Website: walmart
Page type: payment
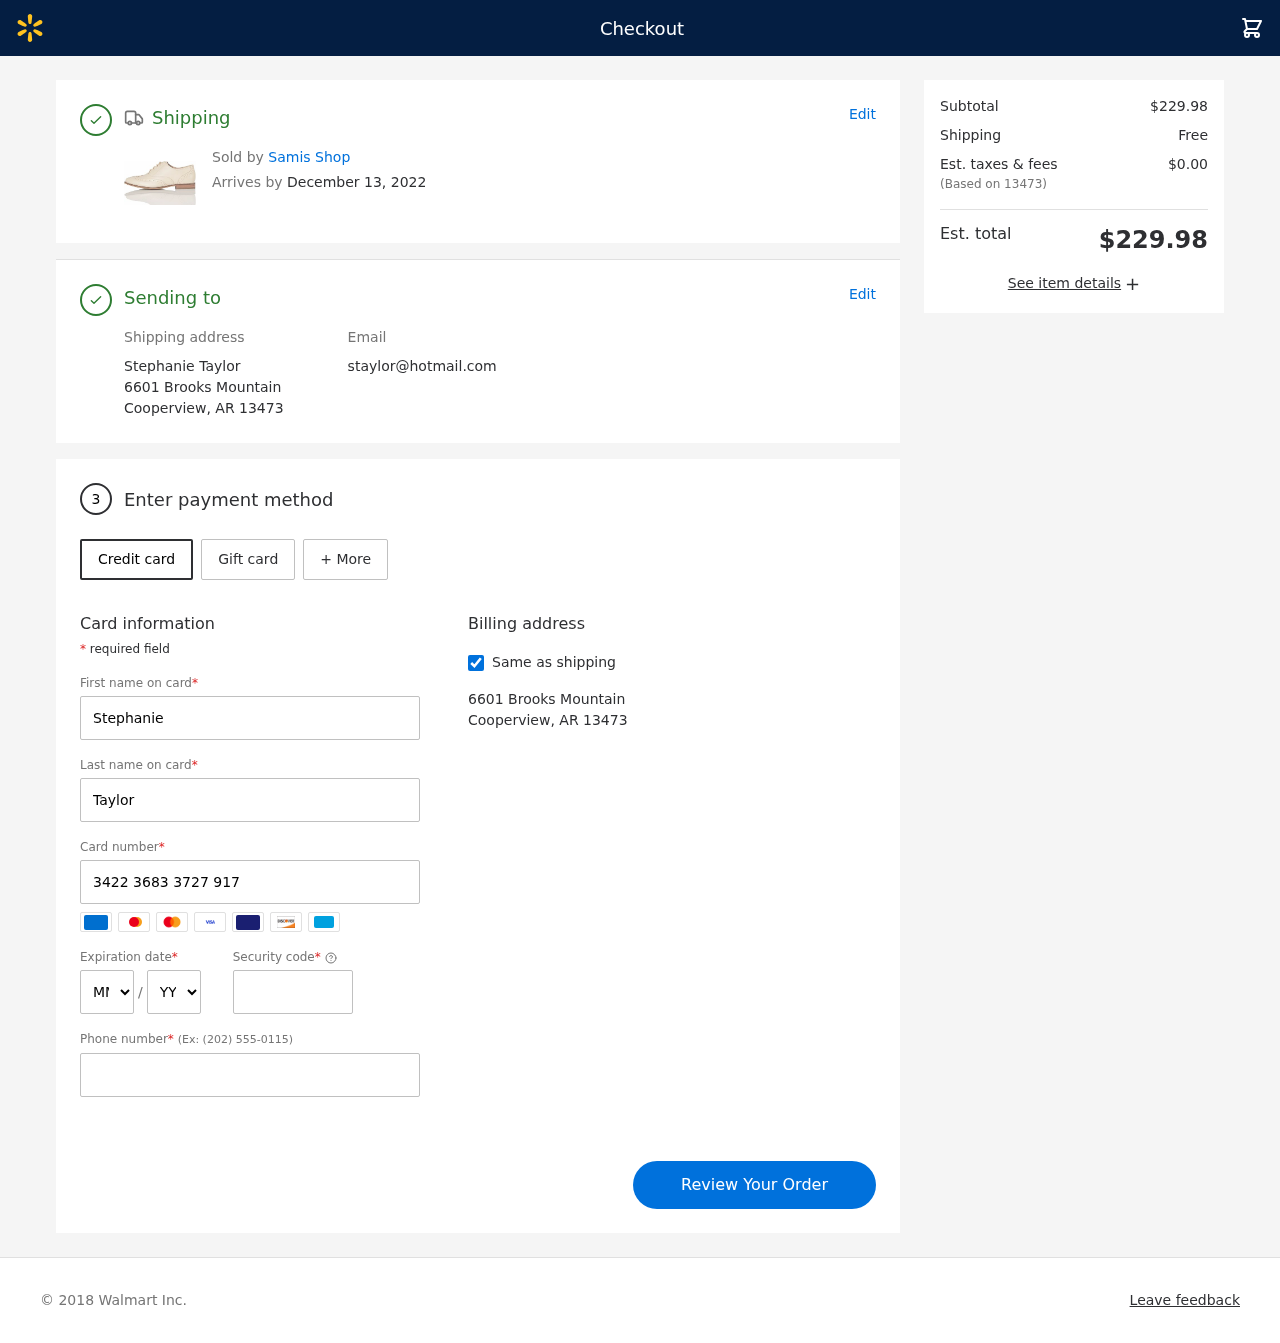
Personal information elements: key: PII_CARD_CVV
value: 1140
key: PII_CARD_EXPIRY_MONTH
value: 03
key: PII_CARD_EXPIRY_YEAR
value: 30
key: PII_CARD_NUMBER
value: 3422 3683 3727 917
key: PII_CITY_STATE_ZIP
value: Cooperview, AR 13473
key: PII_EMAIL
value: staylor@hotmail.com
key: PII_FIRSTNAME
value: Stephanie
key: PII_FULLNAME
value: Stephanie Taylor
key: PII_LASTNAME
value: Taylor
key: PII_PHONE
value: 7923530245
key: PII_POSTCODE
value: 13473
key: PII_STREET
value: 6601 Brooks Mountain
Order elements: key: ORDER_DELIVERY_DATE
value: December 13, 2022
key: ORDER_SUBTOTAL
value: $229.98
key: ORDER_SHIPPING_COST
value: Free
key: ORDER_TAX
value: $0.00
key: ORDER_TOTAL
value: $229.98